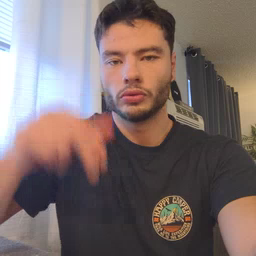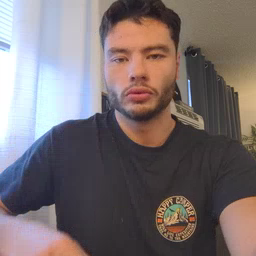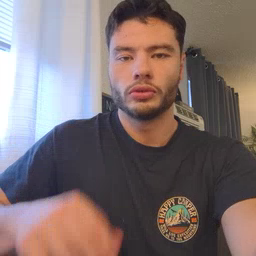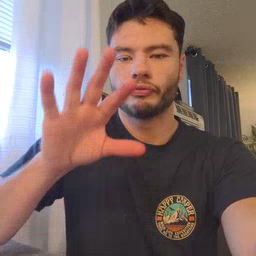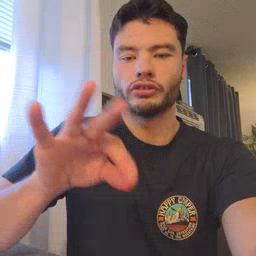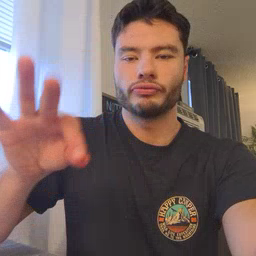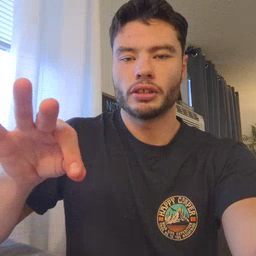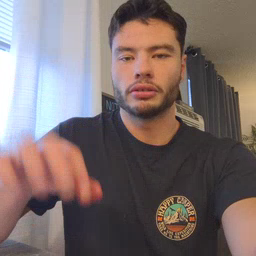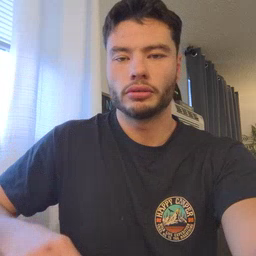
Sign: frenchfries